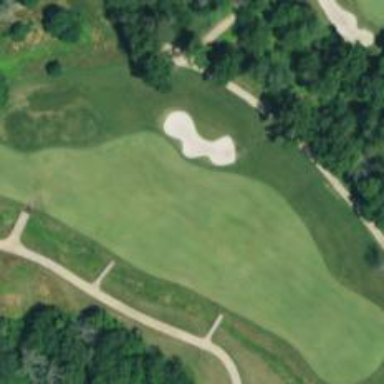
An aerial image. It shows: Golf hole.